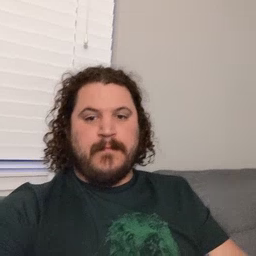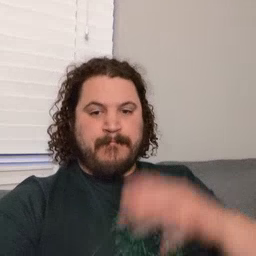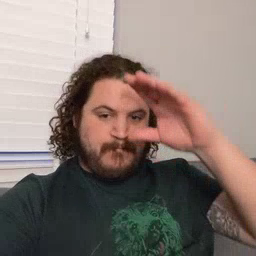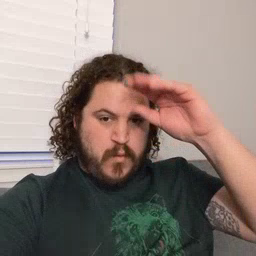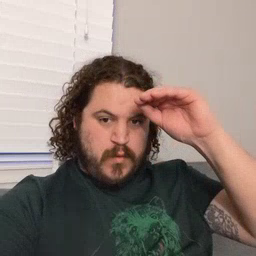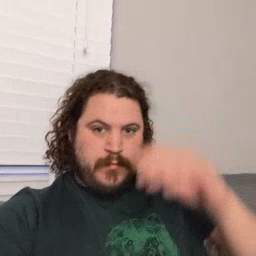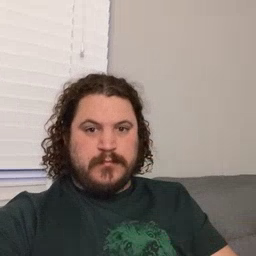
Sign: boy